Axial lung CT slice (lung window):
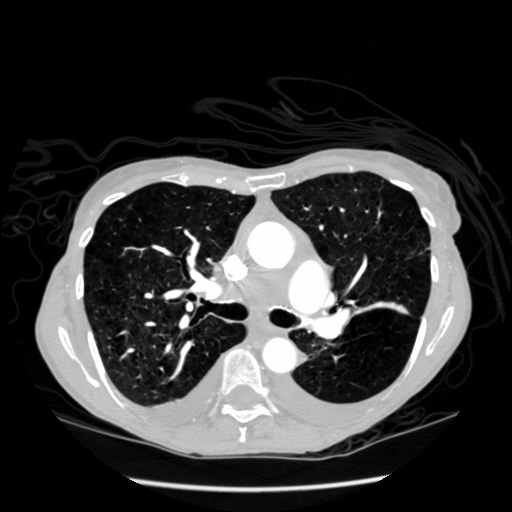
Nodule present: no